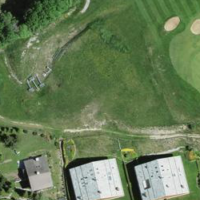
EUNIS habitat code: 53
Species observed at this site:
Tussilago farfara